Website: crate-barrel
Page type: billing-address
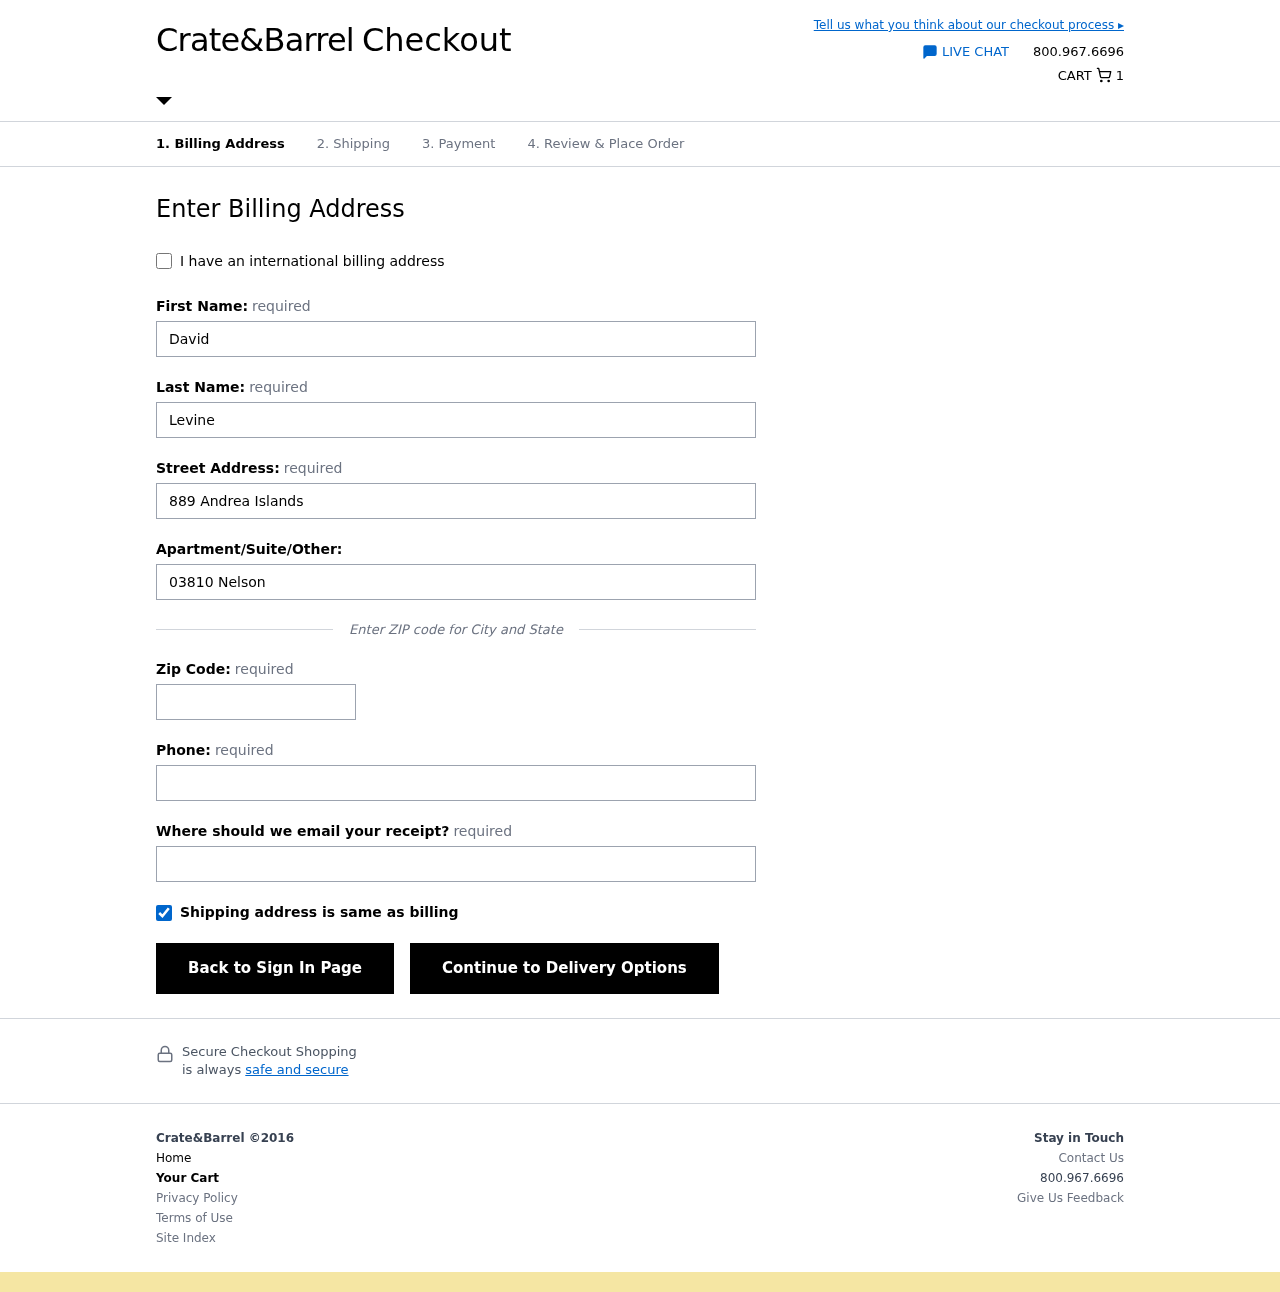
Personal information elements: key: PII_EMAIL
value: davidlevine@yahoo.com
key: PII_FIRSTNAME
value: David
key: PII_LASTNAME
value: Levine
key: PII_PHONE
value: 6006910312
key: PII_POSTCODE
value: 38968
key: PII_STREET
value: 889 Andrea Islands
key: PII_STREET2
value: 03810 Nelson Creek
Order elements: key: ORDER_NUM_ITEMS
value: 1